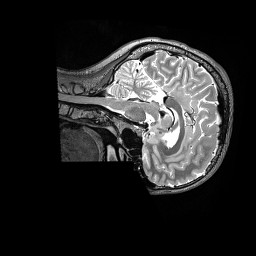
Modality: T2w
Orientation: sagittal
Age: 18
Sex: female
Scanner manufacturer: siemens
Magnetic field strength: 3 T
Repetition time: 3.2 s
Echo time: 0.562 s